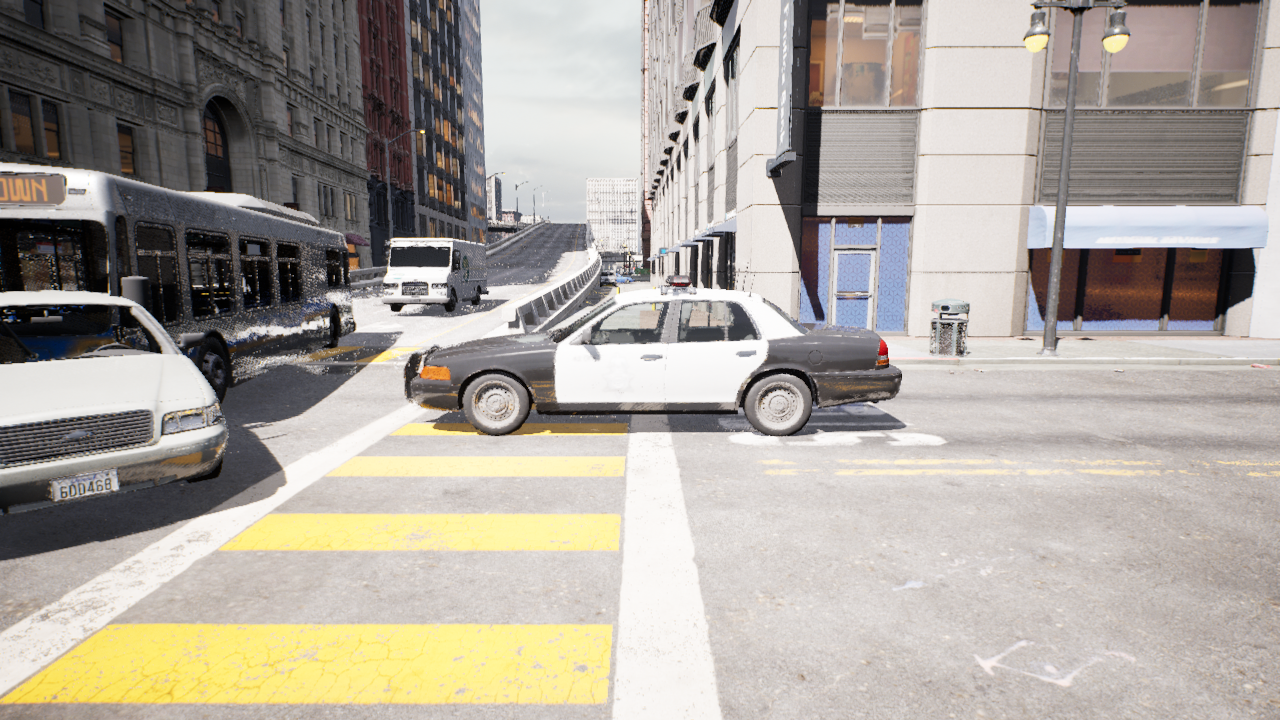
Venue: residential
Lighting: clear day
Vehicle rig: sedan